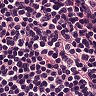
Metastatic tissue present: no